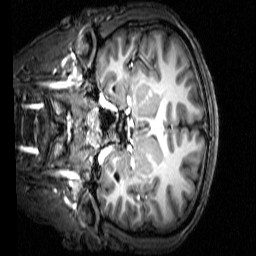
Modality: T1w
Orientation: coronal